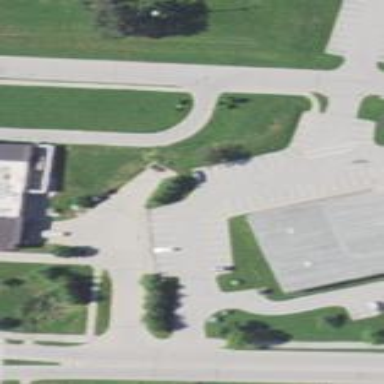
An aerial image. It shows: Parking area with surface.